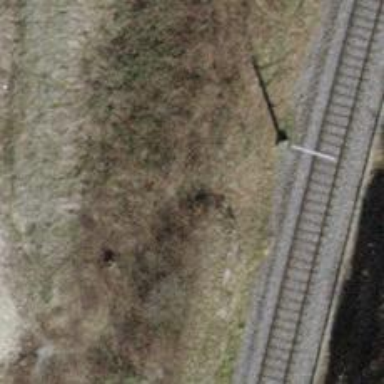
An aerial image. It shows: Hedge barrier.